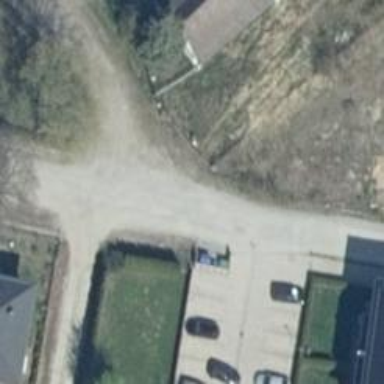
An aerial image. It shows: Parking space is available.